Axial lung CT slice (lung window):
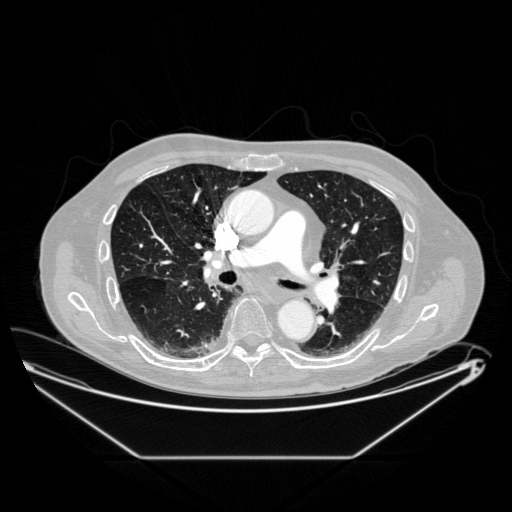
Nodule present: no